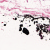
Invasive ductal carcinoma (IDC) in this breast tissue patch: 0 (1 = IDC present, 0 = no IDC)